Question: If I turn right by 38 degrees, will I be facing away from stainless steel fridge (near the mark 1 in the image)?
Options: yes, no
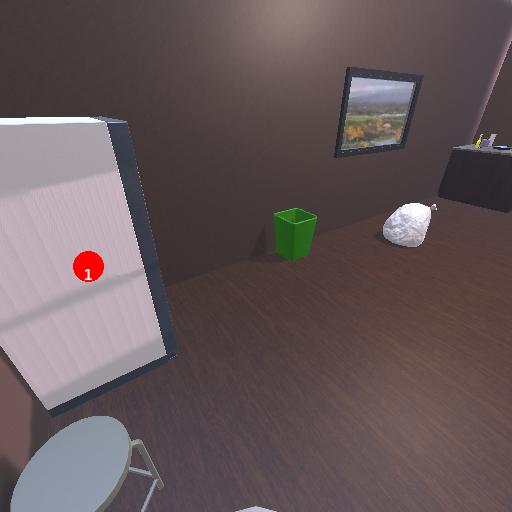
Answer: yes